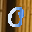
Label: 0